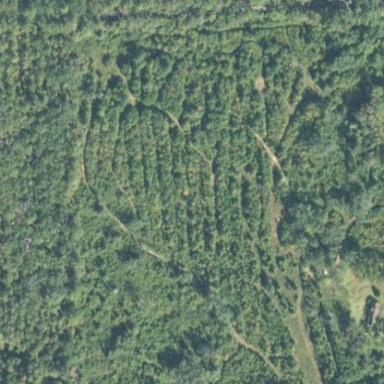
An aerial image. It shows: Mixed leaf woodland.